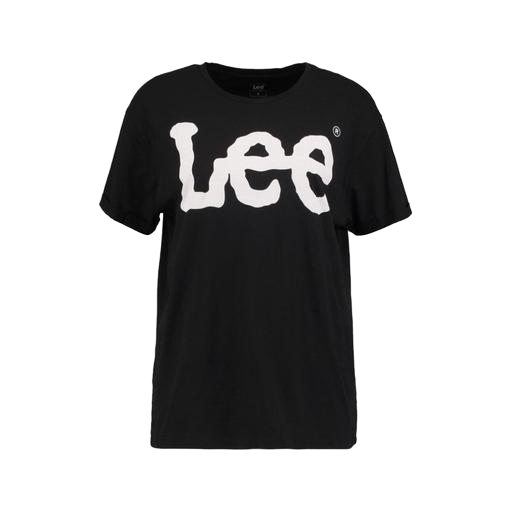
less graphic tee, black lee logo, black le easy t-shirt, white background